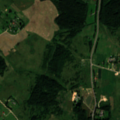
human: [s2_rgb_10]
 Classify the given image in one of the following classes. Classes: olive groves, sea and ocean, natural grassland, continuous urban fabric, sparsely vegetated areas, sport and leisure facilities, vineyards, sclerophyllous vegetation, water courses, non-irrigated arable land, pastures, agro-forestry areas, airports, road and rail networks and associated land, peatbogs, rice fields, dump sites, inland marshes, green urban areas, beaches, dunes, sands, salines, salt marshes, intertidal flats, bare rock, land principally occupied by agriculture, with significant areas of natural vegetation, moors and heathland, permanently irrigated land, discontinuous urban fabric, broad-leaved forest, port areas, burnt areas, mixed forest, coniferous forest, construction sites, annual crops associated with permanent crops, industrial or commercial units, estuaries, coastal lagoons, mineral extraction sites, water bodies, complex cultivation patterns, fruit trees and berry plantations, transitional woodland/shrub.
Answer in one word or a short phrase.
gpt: pastures, complex cultivation patterns, land principally occupied by agriculture, with significant areas of natural vegetation, mixed forest